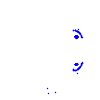
Particle: pion